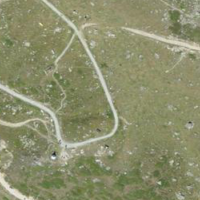
EUNIS habitat code: 26
Species observed at this site:
Marmota marmota
Turdus philomelos
Oenanthe oenanthe
Geum montanum
Anthus spinoletta
Podisma pedestris
Vaccinium myrtillus
Turdus viscivorus
Arnica montana
Trifolium repens
Sempervivum montanum
Phoenicurus ochruros
Tichodroma muraria
Falco tinnunculus